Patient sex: M
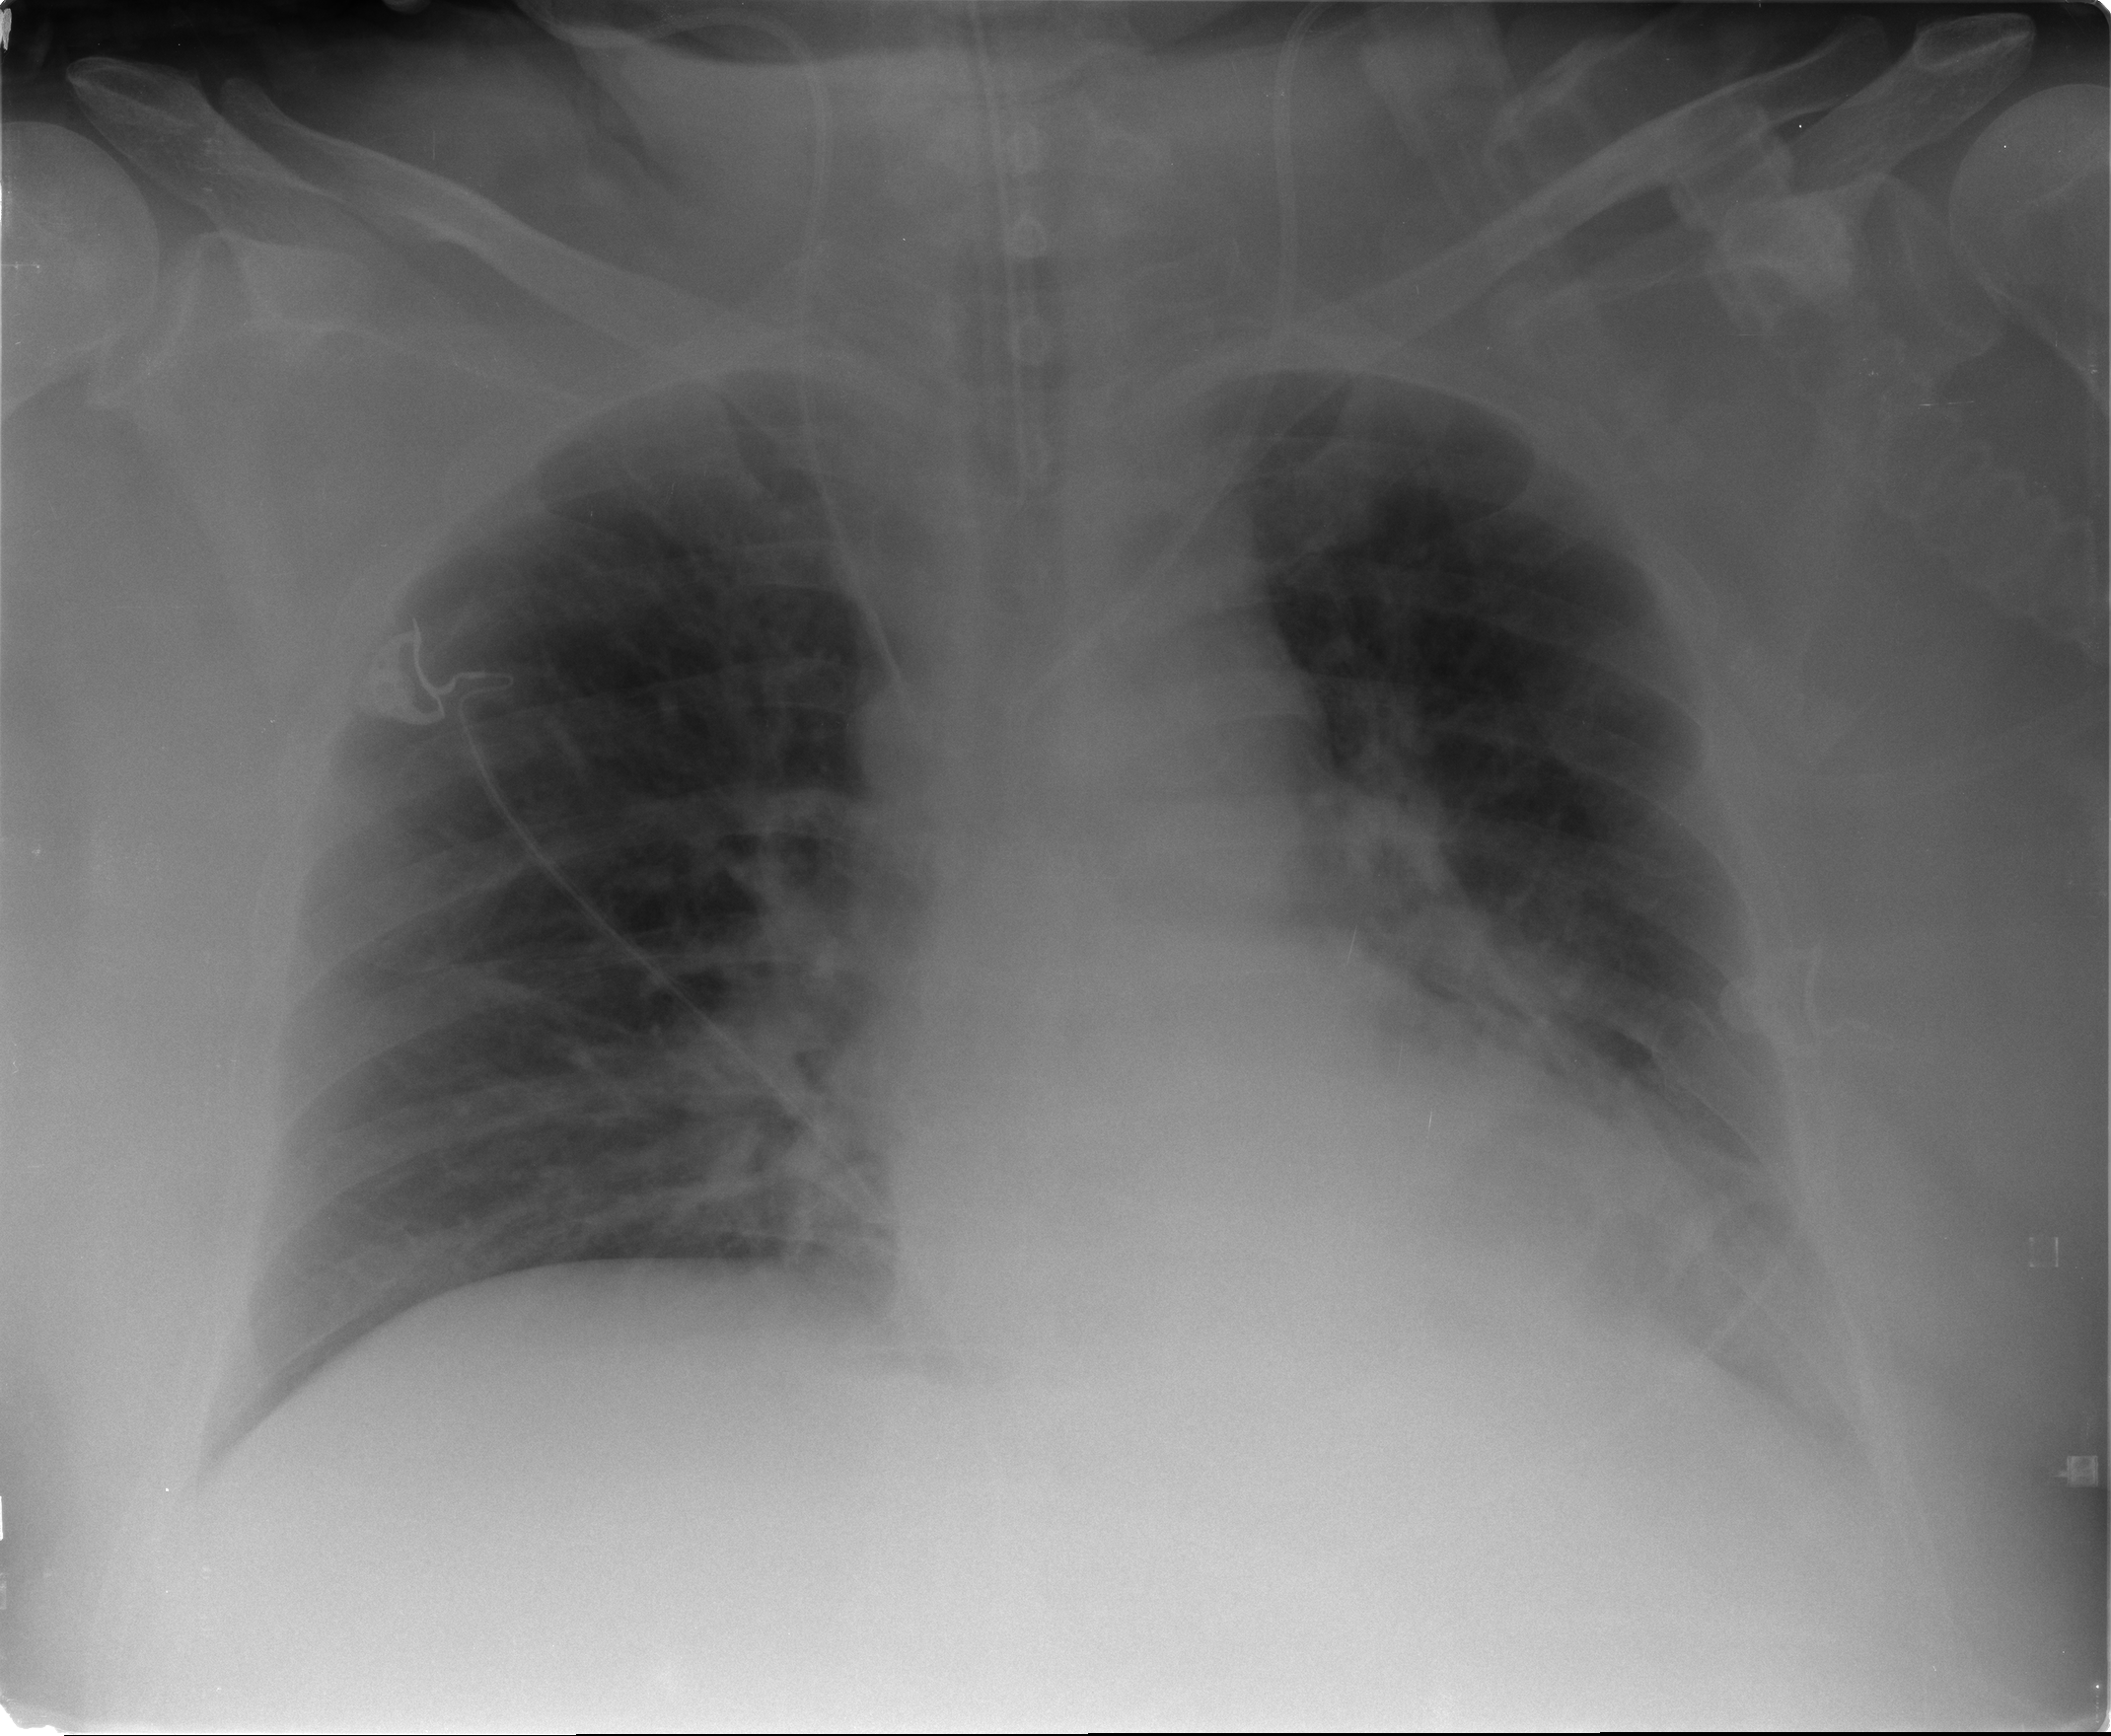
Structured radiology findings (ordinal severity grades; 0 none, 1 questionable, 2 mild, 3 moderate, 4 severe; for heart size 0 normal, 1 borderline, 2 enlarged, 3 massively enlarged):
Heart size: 2
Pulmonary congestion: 1
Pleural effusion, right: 0
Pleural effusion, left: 0
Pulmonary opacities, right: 1
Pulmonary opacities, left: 1
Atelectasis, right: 0
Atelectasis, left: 1